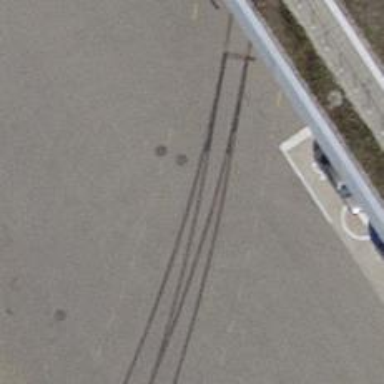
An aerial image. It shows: Railway switch.